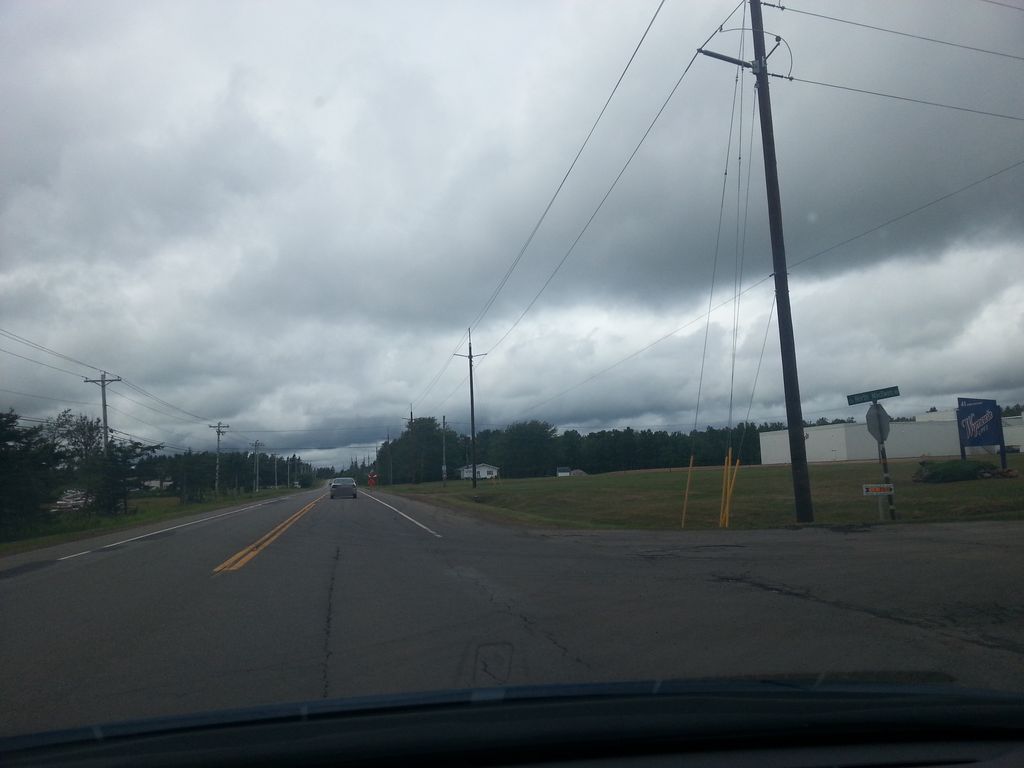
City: charlottetown